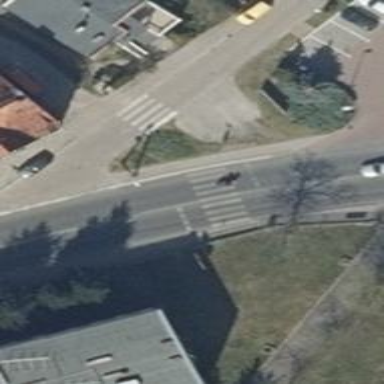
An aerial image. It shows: Zebra crossing on the road.